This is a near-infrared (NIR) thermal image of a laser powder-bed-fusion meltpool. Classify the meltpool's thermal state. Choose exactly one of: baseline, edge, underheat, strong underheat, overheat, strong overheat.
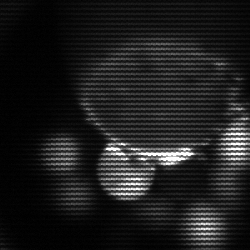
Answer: edge